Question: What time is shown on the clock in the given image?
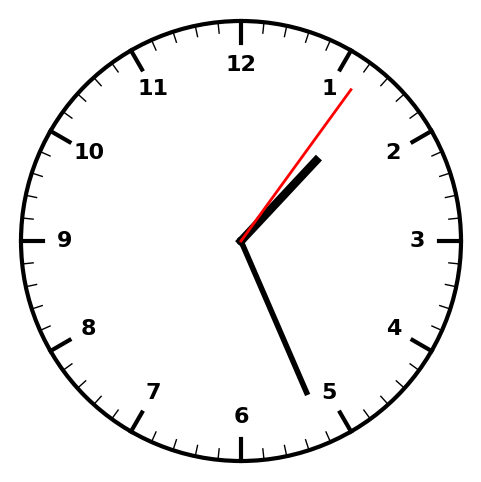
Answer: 01:26:06